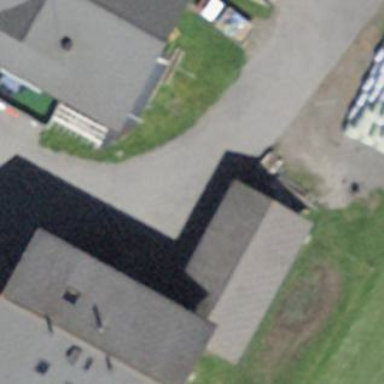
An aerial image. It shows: Building with tile roof.